Aerial crown-view tile of a tropical tree (Barro Colorado Island, Panama), acquired 20250616:
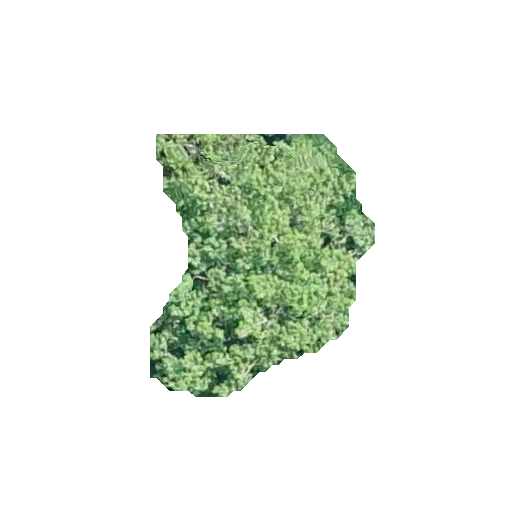
Species: Virola surinamensis
GBIF accepted scientific name: Virola surinamensis
Crown area: 63.953 m²